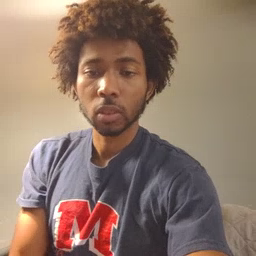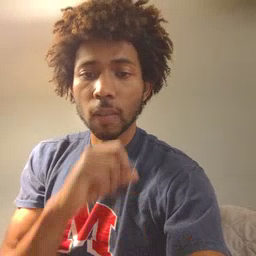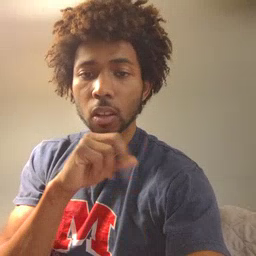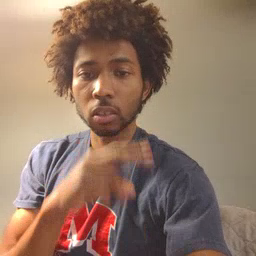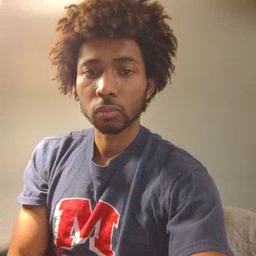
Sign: frog